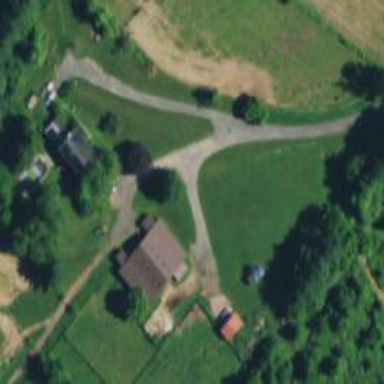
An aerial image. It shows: Driveway.